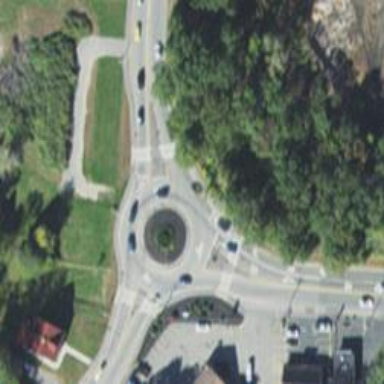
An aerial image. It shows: Secondary road around roundabout.